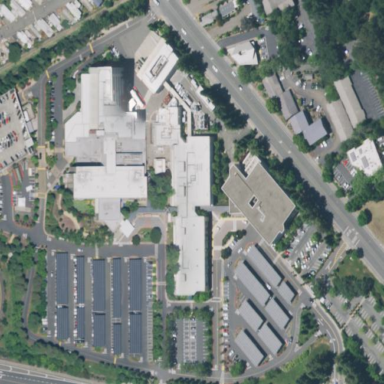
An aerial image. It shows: Hospital providing healthcare services.